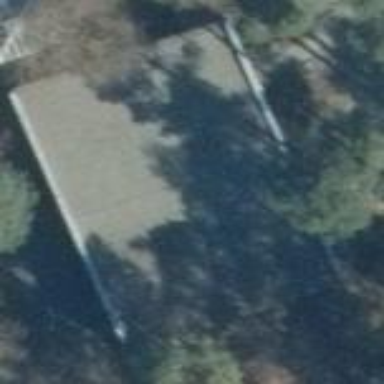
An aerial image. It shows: Simple and straightforward house.